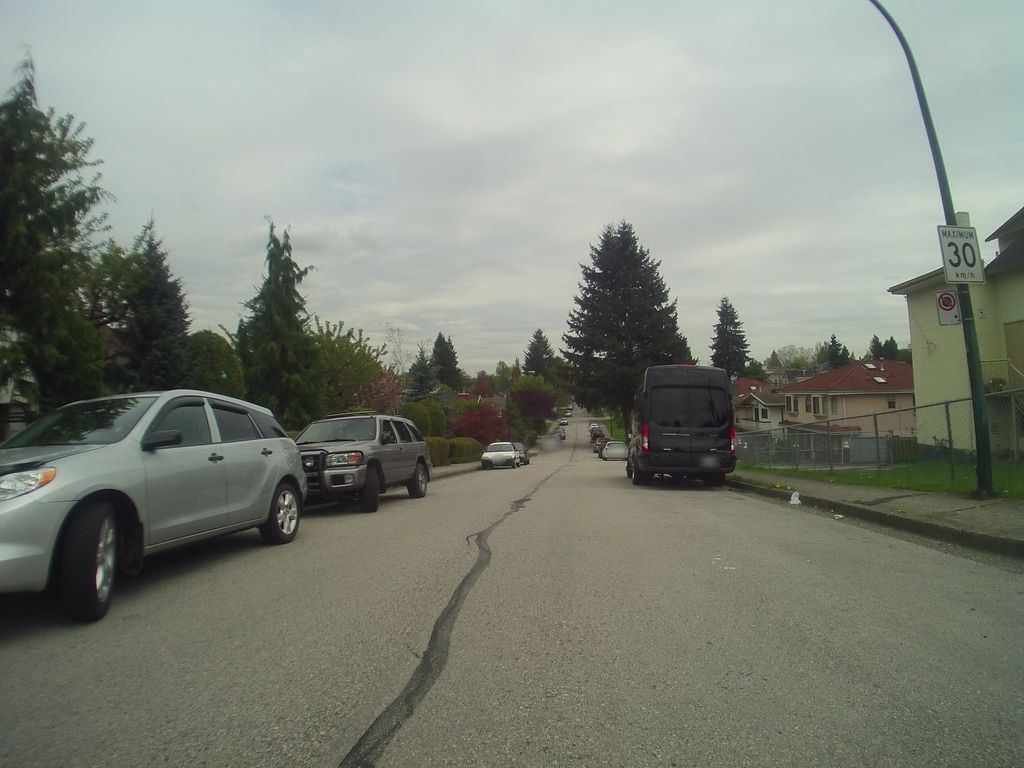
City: vancouver